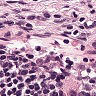
Metastatic tissue present: no